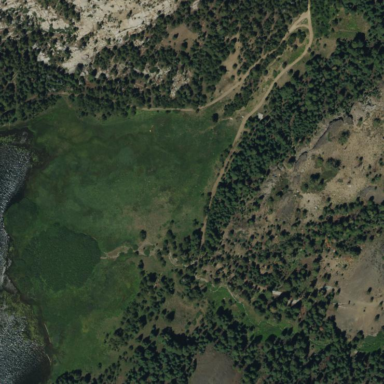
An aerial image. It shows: Wet meadow with wood vegetation.